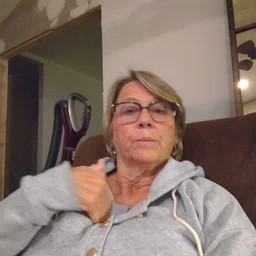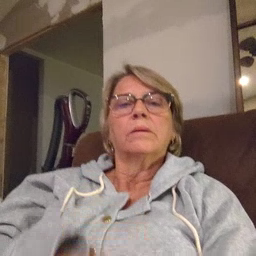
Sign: animal